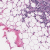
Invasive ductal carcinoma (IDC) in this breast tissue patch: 0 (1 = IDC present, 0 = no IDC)